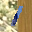
Label: 1